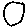
Label: circle